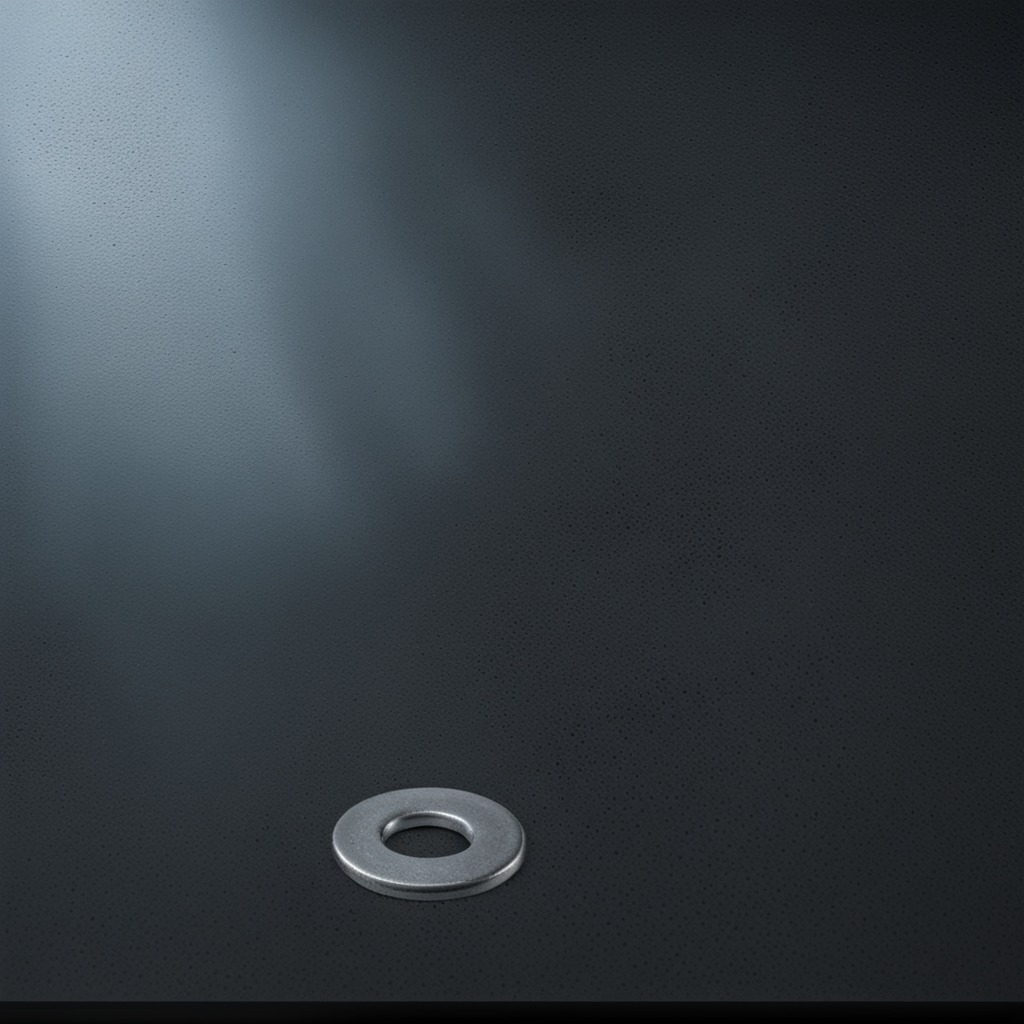
A flat metal washer is lying on a clean granite table inside a workshop at night dim ambient light soft shadows worn but